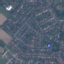
Label: Residential